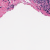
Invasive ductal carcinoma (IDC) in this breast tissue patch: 0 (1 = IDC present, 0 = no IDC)